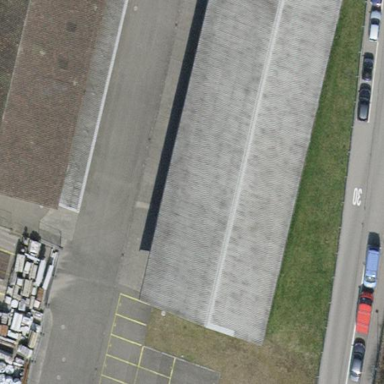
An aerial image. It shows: View of roof of building.